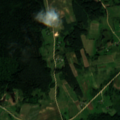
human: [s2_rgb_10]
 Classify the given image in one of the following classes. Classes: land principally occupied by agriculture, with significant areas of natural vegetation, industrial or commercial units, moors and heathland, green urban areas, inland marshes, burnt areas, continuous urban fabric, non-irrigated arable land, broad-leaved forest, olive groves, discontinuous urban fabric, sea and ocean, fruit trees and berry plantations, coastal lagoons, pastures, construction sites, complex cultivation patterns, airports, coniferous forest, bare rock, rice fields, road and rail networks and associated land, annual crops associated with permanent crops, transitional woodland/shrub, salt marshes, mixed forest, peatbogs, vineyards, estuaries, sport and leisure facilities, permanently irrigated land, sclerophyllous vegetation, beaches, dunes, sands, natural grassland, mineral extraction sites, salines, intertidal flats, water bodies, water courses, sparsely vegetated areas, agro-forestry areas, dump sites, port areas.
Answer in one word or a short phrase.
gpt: complex cultivation patterns, land principally occupied by agriculture, with significant areas of natural vegetation, coniferous forest, mixed forest, transitional woodland/shrub